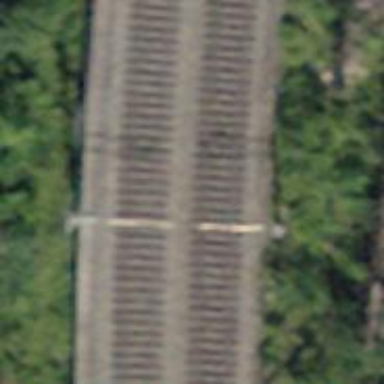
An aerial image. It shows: Railway with electrified contact lines.